Question: Using the git on windows, I don't see any option to compare two commits? I mean, how can I diff two revisions?

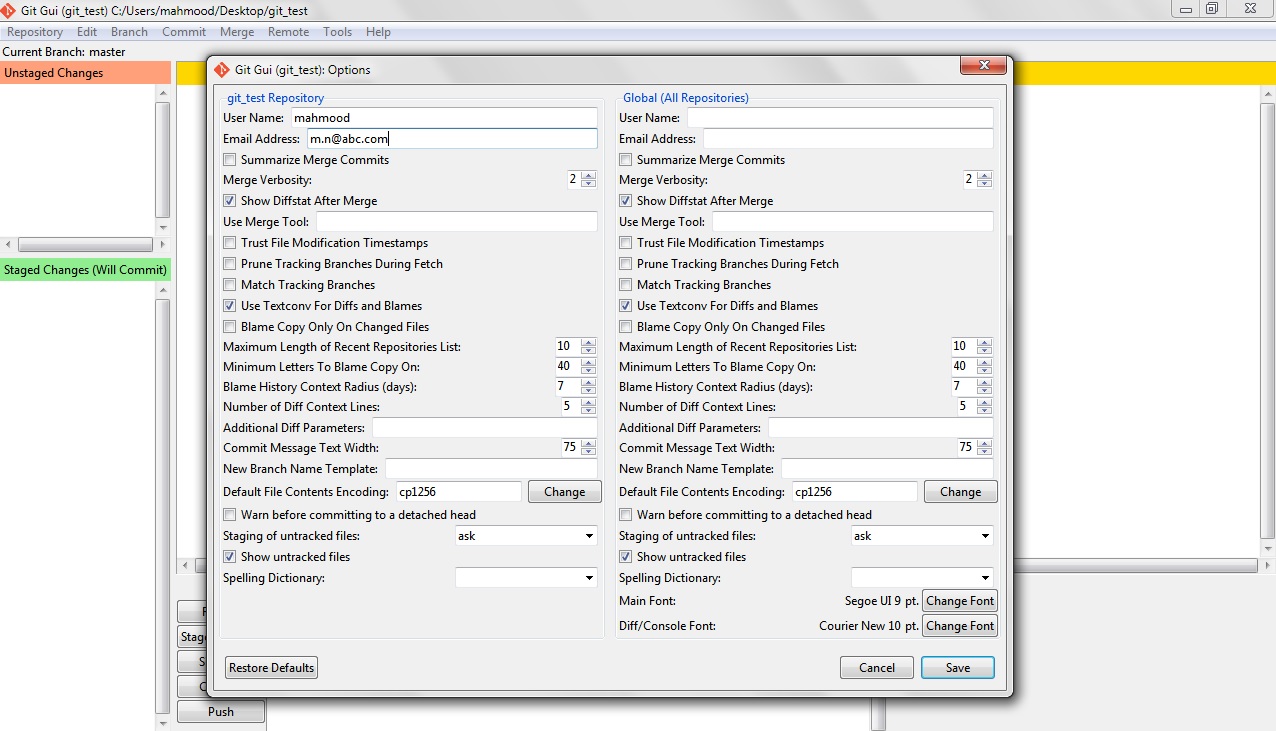
Answer: You can't do it with git gui. Use gitk:
- 'Repository''Visualize All Branch History'- 'Mark this commit'- 'Diff this -> marked commit'